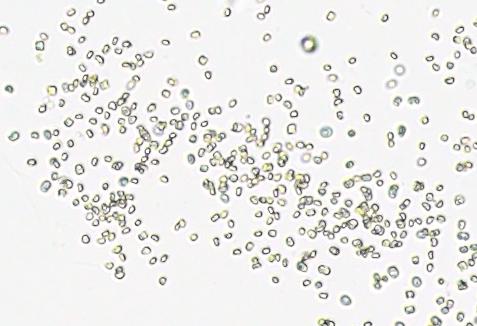
Label: Phaeocystis